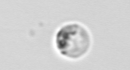
Label: Amoeba